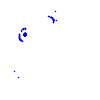
Particle: proton